Interaction volume radius: 5 \u00c5
Interaction volume height: 15 \u00c5
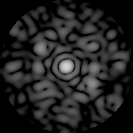
Disorder parameter: 0.6908